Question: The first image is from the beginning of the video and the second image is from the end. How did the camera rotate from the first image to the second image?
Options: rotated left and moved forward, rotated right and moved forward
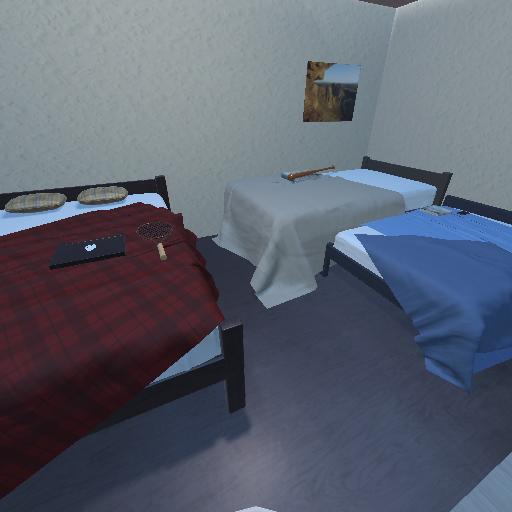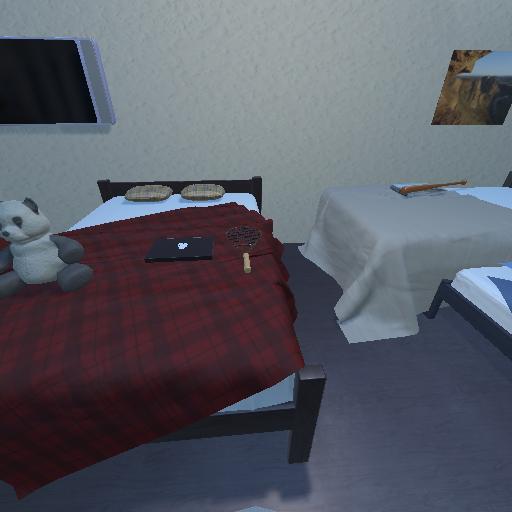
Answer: rotated left and moved forward